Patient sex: F
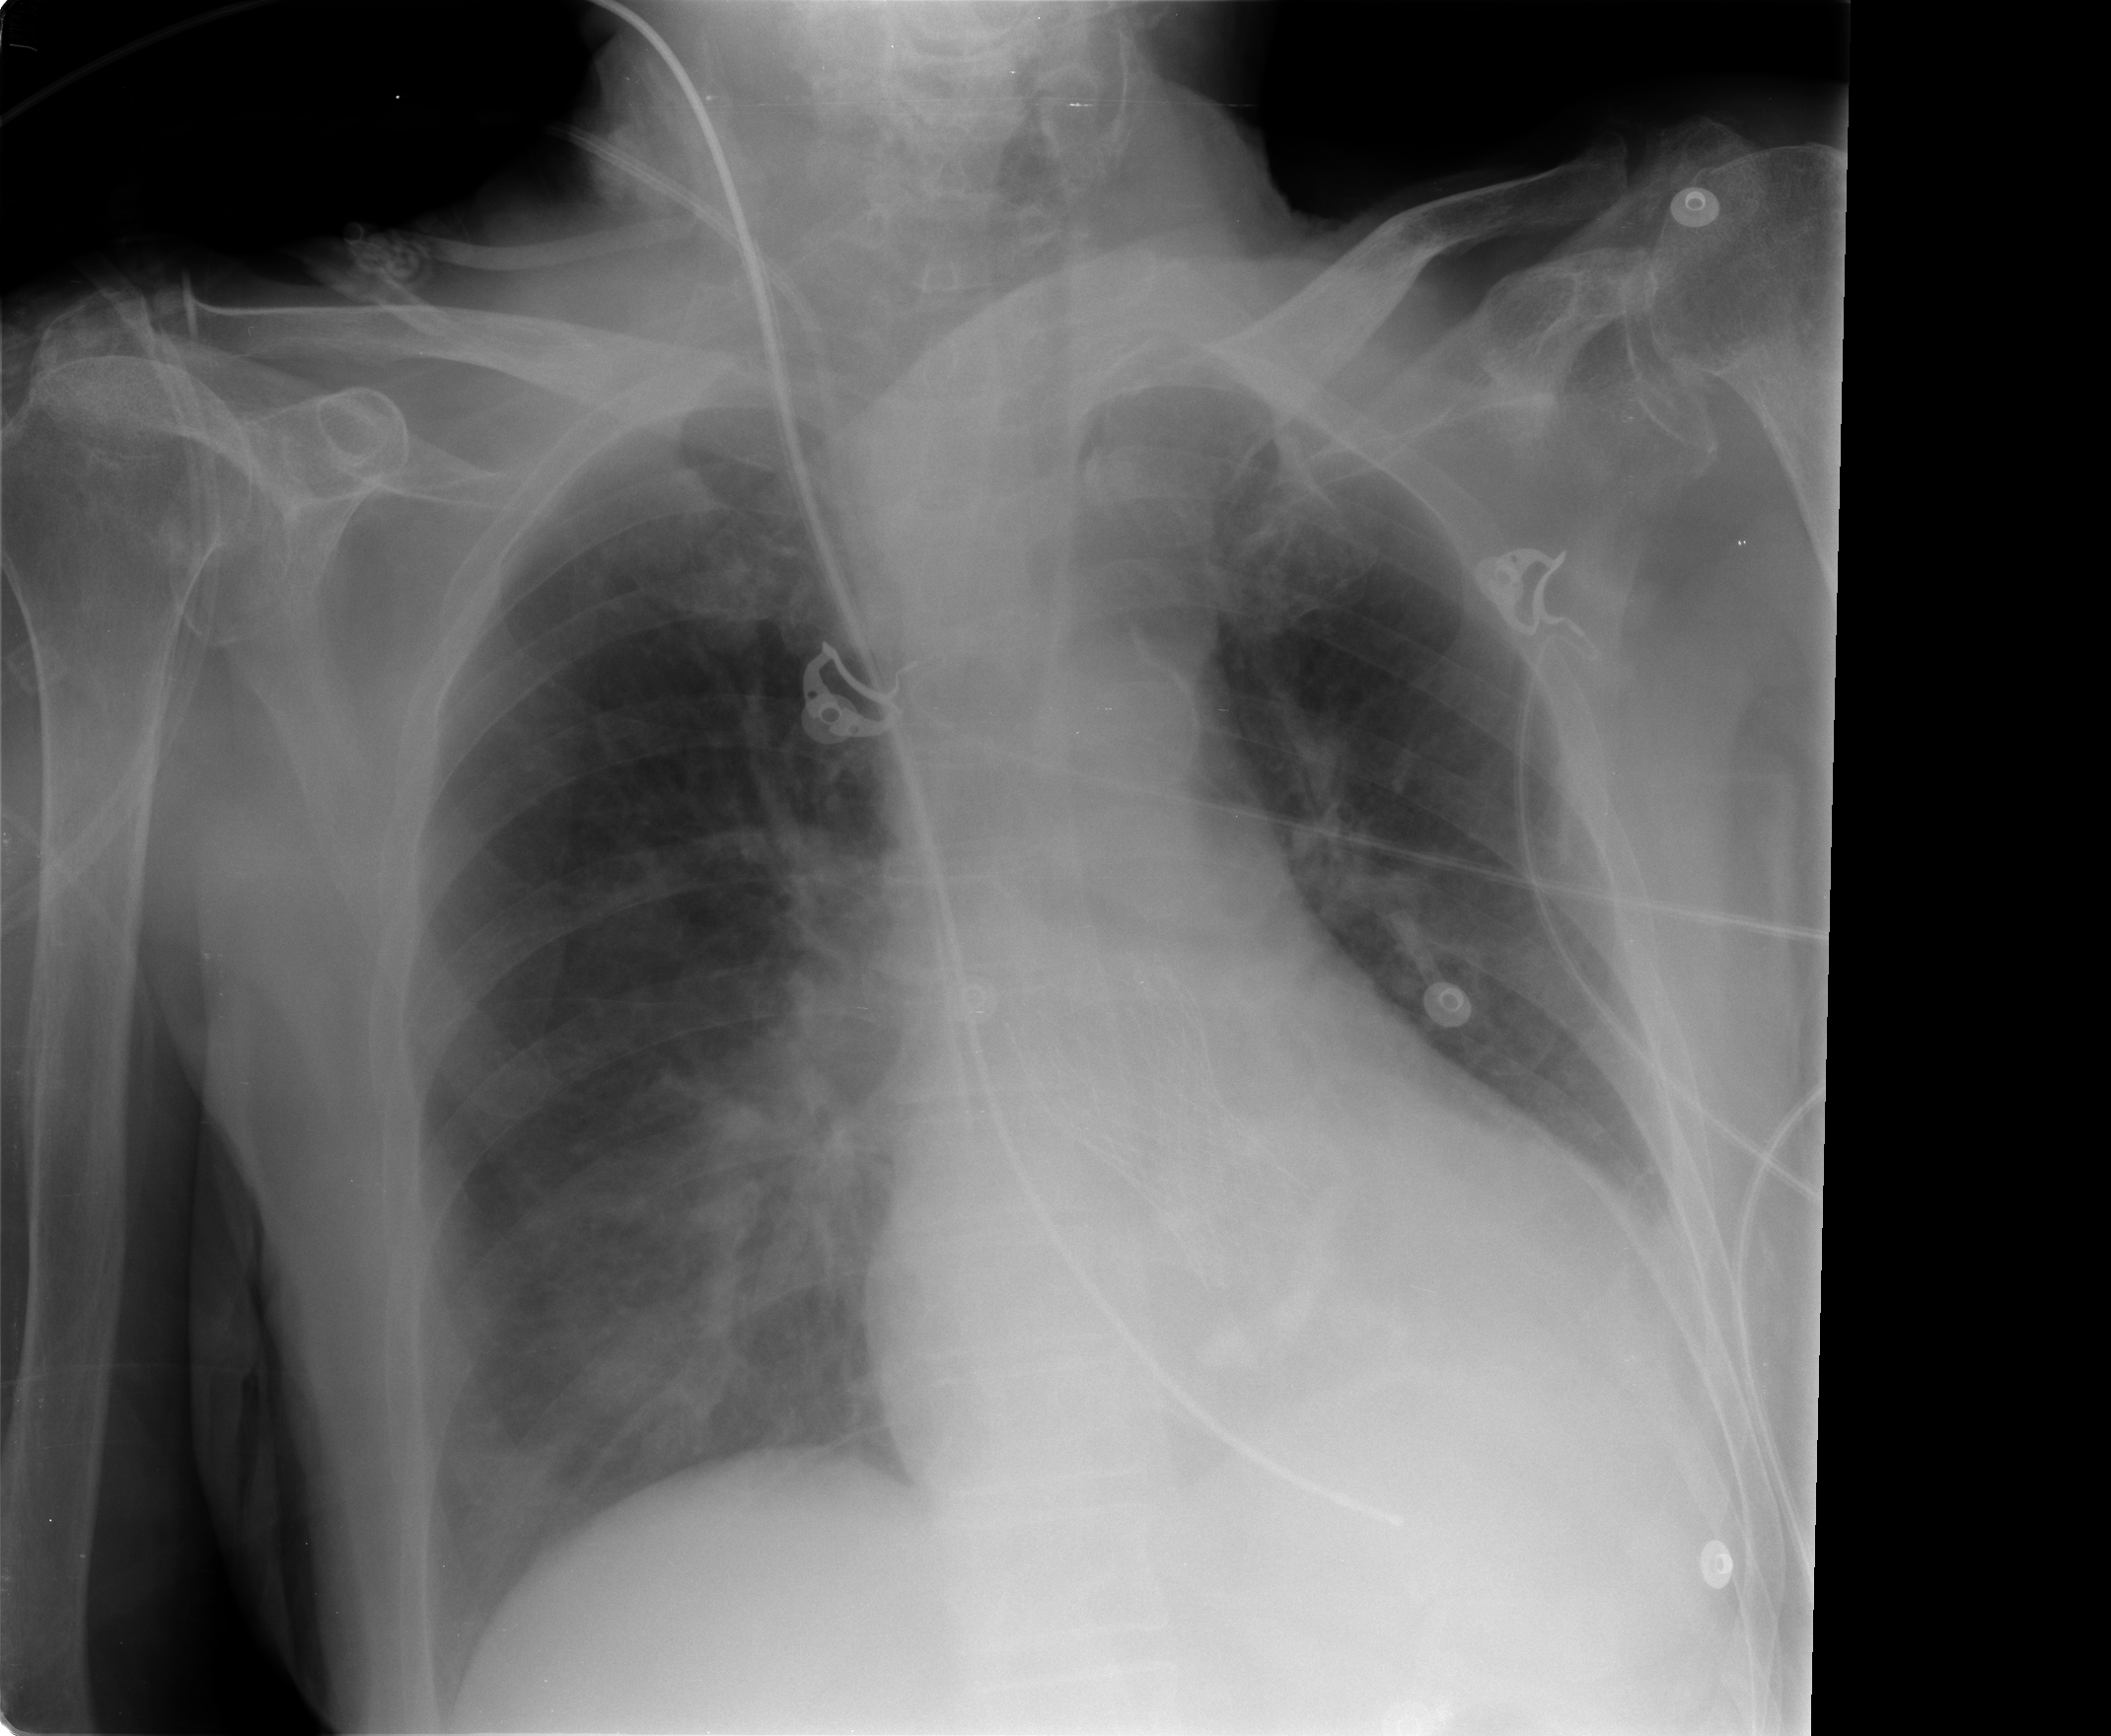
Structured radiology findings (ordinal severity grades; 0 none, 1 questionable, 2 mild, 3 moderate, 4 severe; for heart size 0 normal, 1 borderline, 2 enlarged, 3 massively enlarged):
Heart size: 1
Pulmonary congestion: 1
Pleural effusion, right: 0
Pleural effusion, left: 0
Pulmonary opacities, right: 0
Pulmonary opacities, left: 0
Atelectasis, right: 2
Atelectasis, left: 2